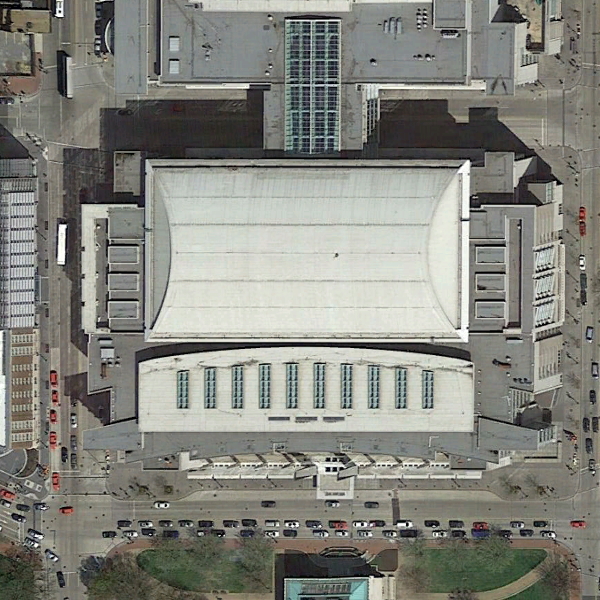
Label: Center